Question: I'm currently writing an app which uses an embedded WebView to display its content or to sometimes query data from the user using input forms. The input fields in these forms are styled using -webkit-css Styles.
This works fine on all Devices (tested on Nexus One, LG Optimus 500, Samsung Galaxy S) so far, except on Devices with HTC Sense. On Devices with HTC Sense the styling gets lost if the input element gets selected. Using 'input:focus {}' in the css doesn't help, the HTC Devices with Sense simply ignore.
This image illustrates it, the "Nickname" is currently selected but should still be styled the same way like "Vorname" and "Nachname" are.

Any ideas to maybe workaround this problem?
Here is a sample HTML page (upon request):
'''
<html>
<head>
<meta name="viewport" content="target-densitydpi=low-dpi" />
<style type="text/css">
input[type="number"],
input[type="text"]{
border: 1px solid #CDFF3C;
background: #F3FECA;
width: 220px;
-webkit-border-radius: 4px;
-webkit-box-shadow: inset 1px 1px 4px #AAA;
-webkit-tap-highlight-color: rgba(205, 255, 60, 0.5);
}
body {
background:#ebffb9;
margin-right:0;
margin-left:0;
font-size: 14px;
}
</style>
</head>
<body>
<form name="data" action="/im/postdata" method="get" accept-charset="UTF-8">
<p class="edit">
<b>Vorname</b>
<br/>
<input type="text" name="3"/>
</input>
</p>
</form>
</body>
</html>
'''
No need to embed this into an app, simply put it on a web server somewhere and use the built in web browser to open it.
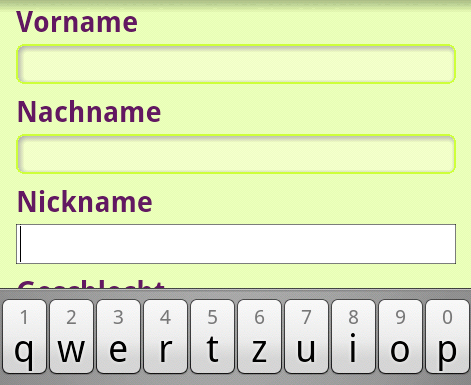
Answer: It could be related to: <URL>.
Alternatively, you may be to work-around it by using a native app containing a WebView, and then apply a theme in res/values/themes.xml to your app which overrides webTextViewStyle with your own style:
'''
<?xml version="1.0" encoding="utf-8"?>
<resources>
<style name="MyTheme" parent="@android:syle/Theme">
<item name="android:webTextViewStyle">@style/MyWebTextView</item>
</style>
</resources>
'''
Then assign this to you app in the Manifest:
'''
<manifest xmlns:android="http://schemas.android.com/apk/res/android"
package="com.mywebapp" android:versionCode="1" android:versionName="1">
<uses-permission android:name="android.permission.INTERNET" />
<application android:icon="@drawable/icon" android:label="@string/app_name"
android:theme="@style/MyTheme">
.
.
.
</application>
</manifest>
'''
Then simply load your html in to your WebView and see if the text input control has adopted the new style.